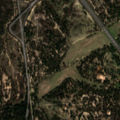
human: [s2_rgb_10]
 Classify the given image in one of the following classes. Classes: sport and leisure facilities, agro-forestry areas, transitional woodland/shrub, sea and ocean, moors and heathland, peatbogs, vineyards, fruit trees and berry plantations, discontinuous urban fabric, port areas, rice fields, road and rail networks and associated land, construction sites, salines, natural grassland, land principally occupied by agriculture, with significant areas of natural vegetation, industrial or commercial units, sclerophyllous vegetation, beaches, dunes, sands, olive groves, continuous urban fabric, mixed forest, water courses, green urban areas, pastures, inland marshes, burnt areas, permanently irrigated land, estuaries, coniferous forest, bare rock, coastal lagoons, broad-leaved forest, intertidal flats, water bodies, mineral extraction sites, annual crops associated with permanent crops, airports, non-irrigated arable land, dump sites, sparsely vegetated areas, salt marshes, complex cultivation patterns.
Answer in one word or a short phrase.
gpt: non-irrigated arable land, agro-forestry areas, broad-leaved forest, mixed forest, transitional woodland/shrub